Question: I'm trying to create a program that will capture a windows x,y position and w,h ratios compared to the monitor it happens to be on. Then, the program will hide the window until it is released. It will release on the monitor that the program's main gui has been moved to when a button is clicked. When the window is released, it will show and position itself in the same way it originally was, just on the new monitor. So far, everything is working except the position and size pieces.
I'm using only the work areas of the monitors and I have 3 monitors set up. Their coordinates are as follows:
### 1 (primary center monitor)
Left: 0
Top: 0
Right: 1366
Bottom: 738
### 2 (right monitor)
Left: 1366
Top: -652
Right: 3286
Bottom: 398
### 3 (left monitor)
Left: -1920
Top: -864
Right: 0
Bottom: 186
For a visual representation, here's what they look like virtually:

As you can see, the left and right monitors are 1920x1080, however my middle one is actually a laptop and has a smaller resolution at 1366x768
Code-wise, I've tried several things but the latest attempt is as follows:
When storing the values,
'''
Sysget monstart, Monitor, %currentMonitorIndex%
WinGetPos, answerWinx, answerWiny, answerWinw, answerWinh, %title%
if( monstartLeft <= 0 ) ; check if this is the left monitor and has negative coordinates
{
if( monstartRight = 0 ) ; change 0 to 1 to prevent dividing by 0
{
monstartRight = 1
}
; get ratios for the position and size relative to monitor
ratiox := answerWinx / monstartRight
ratioy := answerWiny / monstartBottom
ratiow := ( answerWinx + answerWinw ) / monstartRight
ratioh := ( answerWiny + answerWinh ) / monstartBottom
}
else
{
ratiox := answerWinx / monstartLeft
ratioy := answerWiny / monstartBottom
ratiow := ( answerWinx + answerWinw ) / monstartLeft
ratioh := ( answerWiny + answerWinh ) / monstartBottom
}
'''
Then when trying to restore the window:
'''
cubeIndex := GetMonitorIndexFromWindow( hGui1 )
SysGet, monit, Monitor, %cubeIndex%
monitWidth := monitRight - monitLeft
monitHeight := monitBottom - monitTop
if( monitLeft >= 0 )
{
winNewX := monitLeft + ( ratiox * ( monitRight - monitLeft ) )
winNewY := monitTop + ( ratioy * ( monitBottom - monitTop ) )
winNewW := ratiow * monitRight
winNewH := ratioh * monitBottom
winNewWidth := winNewW - winNewX
winNewHeight := winNewH - winNewY
}
else
{
winNewX := ratiox * monitLeft
winNewY := ratioy * monitBottom
winNewW := ratiow * monitLeft
winNewH := ratioh * monitBottom
winNewWidth := abs( winNewW - winNewX )
winNewHeight := abs( winNewH - winNewY )
}
ratiox := ratiox
ratioy := ratioy
ratiow := ratiow
ratioh := ratioh
WinMove, %title%,, winNewX, winNewY, winNewWidth, winNewHeight
WinActivate, %title%
'''
I had it working before when I hid and restored on the same monitor. Since then I've changed it and now it makes the window reappear off monitor. I've been staring at this and flipping values around for so long I'm confusing myself. I just need a second pair of eyes on this if you have the time.
Thanks in advance.
Following the link posted below, the code that ended up working perfectly is as follows:
For storing the values:
'''
ratiox := ( answerWinx - monstartLeft ) / ( monstartRight - monstartLeft )
ratioy := ( answerWiny - monstartTop ) / ( monstartBottom - monstartTop )
ratiow := ( ( answerWinx + answerWinw ) - monstartLeft ) / ( monstartRight - monstartLeft )
ratioh := ( ( answerWiny + answerWinh ) - monstartTop ) / ( monstartBottom - monstartTop )
'''
and for retrieving them:
'''
winNewX := monitLeft + ( monitRight - monitLeft ) * ratiox
winNewY := monitTop + ( monitBottom - monitTop ) * ratioy
winNewW := monitLeft + ( monitRight - monitLeft ) * ratiow
winNewH := monitTop + ( monitBottom - monitTop ) * ratioh
winNewWidth := winNewW - winNewX
winNewHeight := winNewH - winNewY
'''
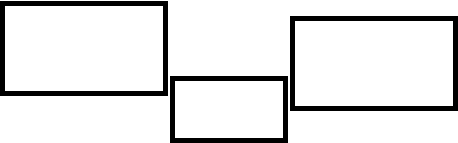
Answer: As per Forivin's suggestion, here is the answer I found
For storing the values:
'''
ratiox := ( answerWinx - monstartLeft ) / ( monstartRight - monstartLeft )
ratioy := ( answerWiny - monstartTop ) / ( monstartBottom - monstartTop )
ratiow := ( ( answerWinx + answerWinw ) - monstartLeft ) / ( monstartRight - monstartLeft )
ratioh := ( ( answerWiny + answerWinh ) - monstartTop ) / ( monstartBottom - monstartTop )
'''
and for retrieving them:
'''
winNewX := monitLeft + ( monitRight - monitLeft ) * ratiox
winNewY := monitTop + ( monitBottom - monitTop ) * ratioy
winNewW := monitLeft + ( monitRight - monitLeft ) * ratiow
winNewH := monitTop + ( monitBottom - monitTop ) * ratioh
winNewWidth := winNewW - winNewX
'''
winNewHeight := winNewH - winNewY